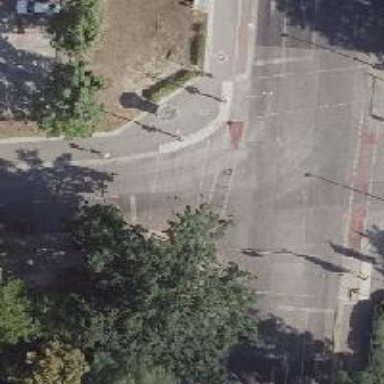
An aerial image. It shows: Road with "give way" sign.